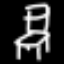
Label: chair